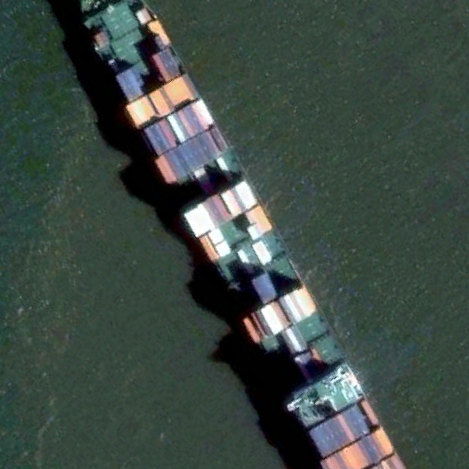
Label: Container_ship